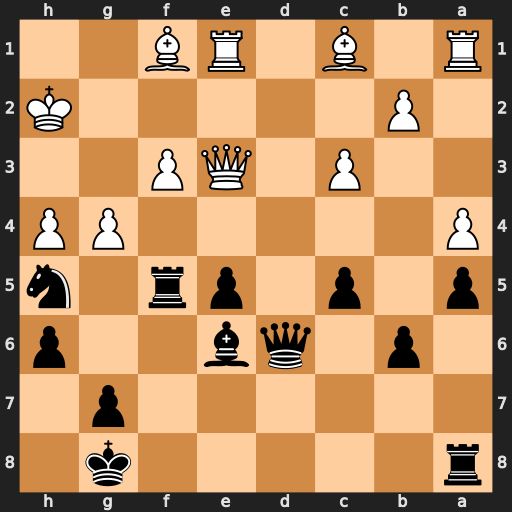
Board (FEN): r5k1/6p1/1p1qb2p/p1p1pr1n/P5PP/2P1QP2/1P5K/R1B1RB2
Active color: b
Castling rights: -
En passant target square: -
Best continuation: e4+ f4 Rxf4 Qxf4 Nxf4